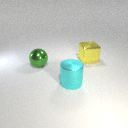
large yellow metal cube behind large green metal sphere